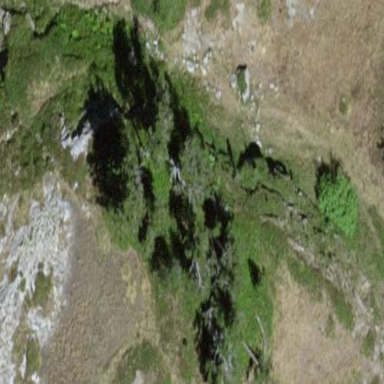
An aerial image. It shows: Patch of scrub vegetation.